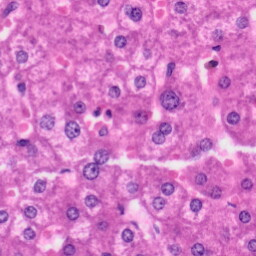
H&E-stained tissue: Liver